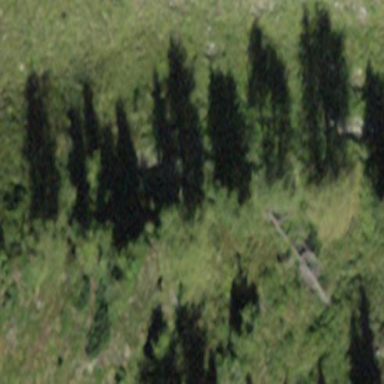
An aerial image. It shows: Forest area.